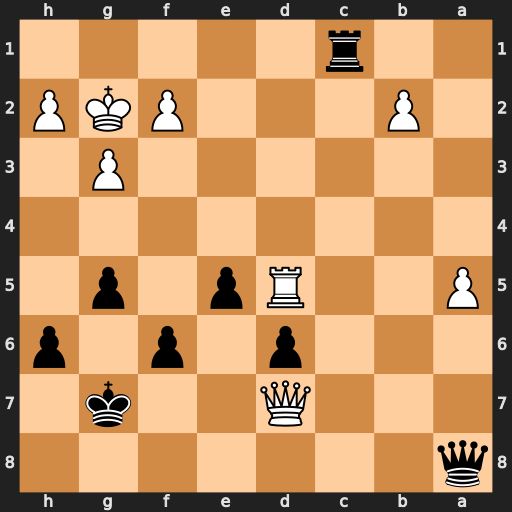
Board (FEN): q7/3Q2k1/3p1p1p/P2Rp1p1/8/6P1/1P3PKP/2r5
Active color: b
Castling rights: -
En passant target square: -
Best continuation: Kg6 Qxd6 Rd1